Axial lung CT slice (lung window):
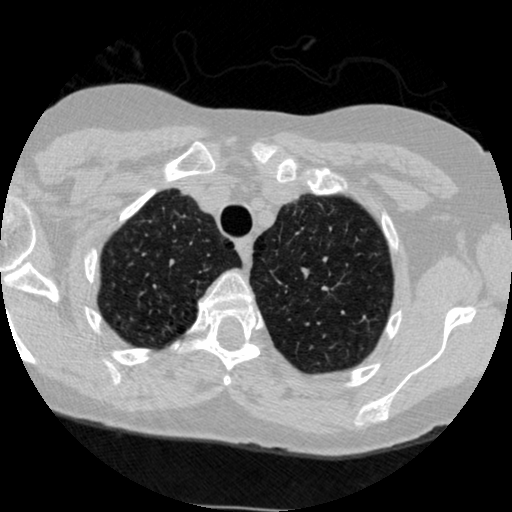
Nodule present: no